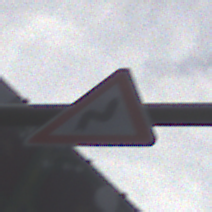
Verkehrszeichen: DoppelkurveRechts
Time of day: MorningAfternoon
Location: Outdoor (Urban)
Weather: PartlyCloudy
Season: NotSpecified
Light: Natural